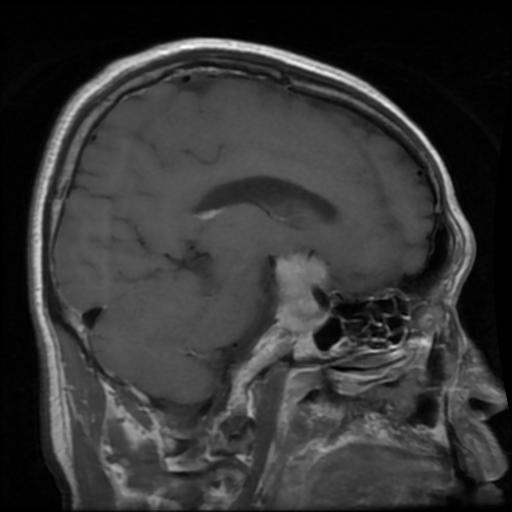
Label: pituitary